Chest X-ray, AP view. Patient: 28 years old, sex M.
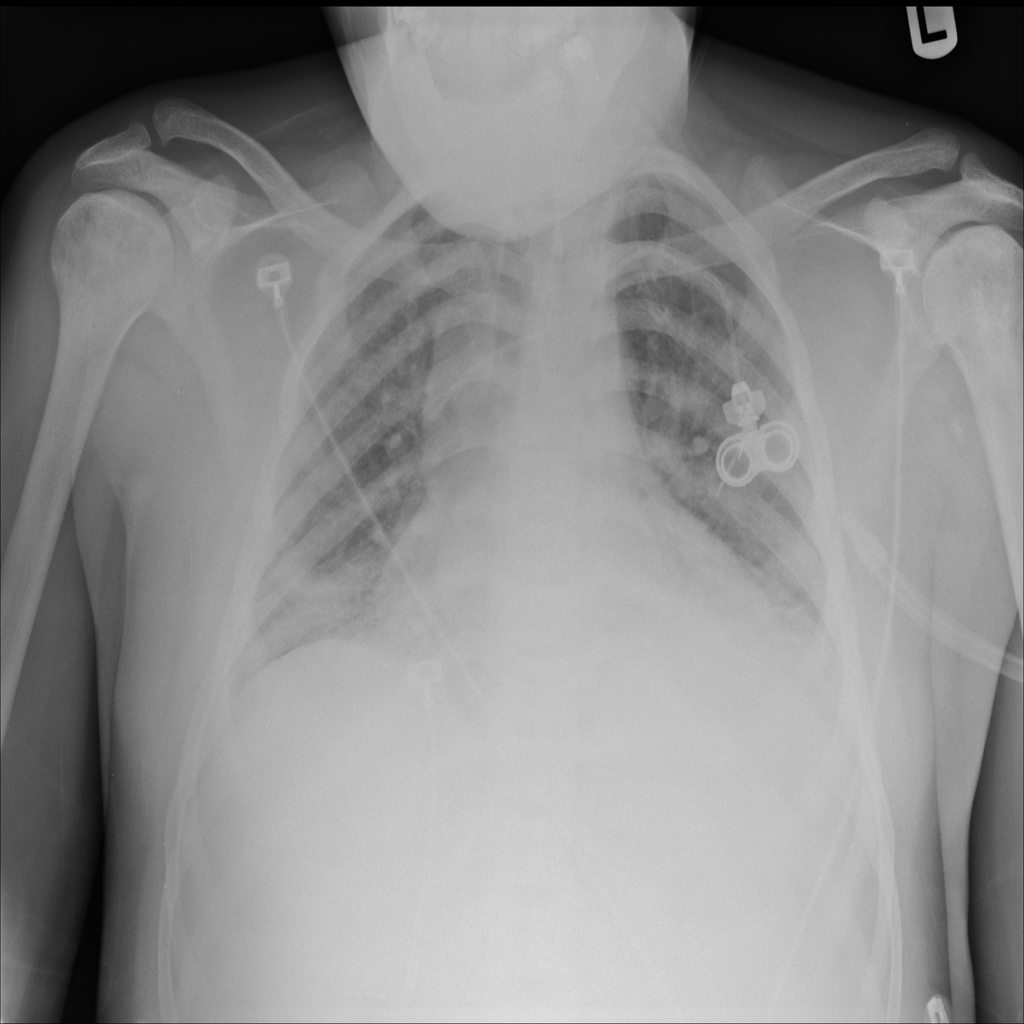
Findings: No Finding